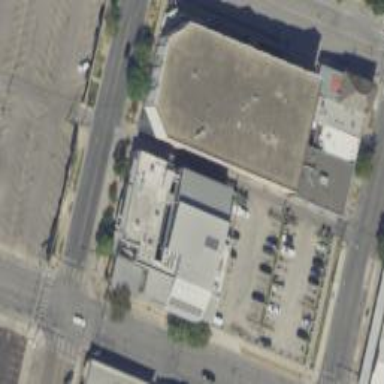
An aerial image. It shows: Building.